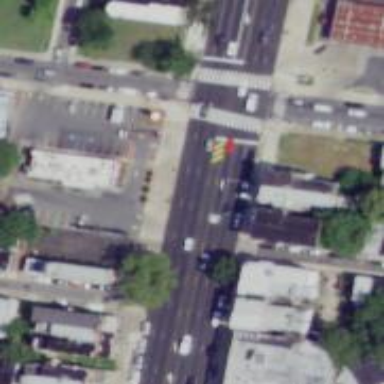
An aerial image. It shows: Unmarked road crossing.